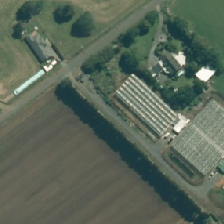
Land cover: urban_build_up